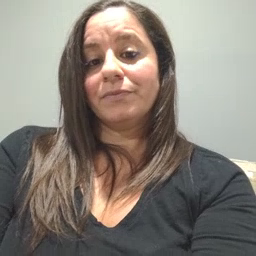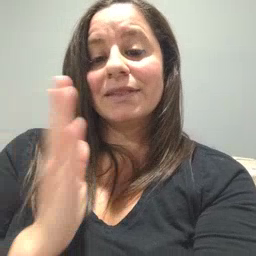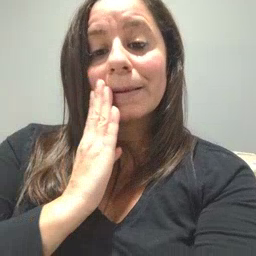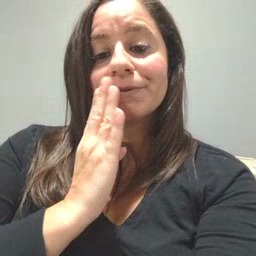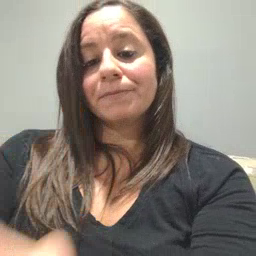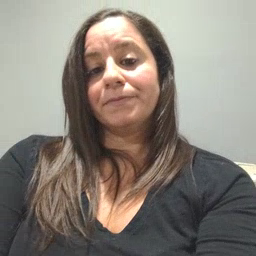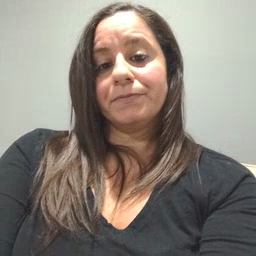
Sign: napkin